Question: A Decorator Pattern use case from "Head First: Design Patterns" book made me have this question. I'll try to write it down:
> It's a coffee shop system with some coffees and a lot of condiments
you can put in them (for an extra cost), you need to be able to order
and charge for a coffee with any condiments the costumer desires, and
to avoid having total mayhem (e.g. booleans to keep track of the
condiments) Decorator Pattern is used. We have an abstract Beverage
class, each type of coffee as concrete components and each condiment
as concrete decorators wrapping up a Beverage, like this:
My question is: Why not implement this with Lists instead of the Decorator? We could have a list of Condiment in each Beverage and calculate the cost by iterating through the List. To order a coffee we would just have to instantiate it once and add the desired condiments, avoiding declarations like:
'''
// Using second image example
Beverage beverage = new DarkRoast(beverage);
beverage = new Mocha(beverage);
beverage = new Whip(beverage);
'''
In addition to that we would have more flexibility for operations like giving discount for a coffee not including it's condiments, once we won't have decorators wrapping up the coffee. This is a matter that have been long studied, I know I'm missing something or maybe I got something wrong, so if you have any thoughts on this I would love to know and discuss it further.
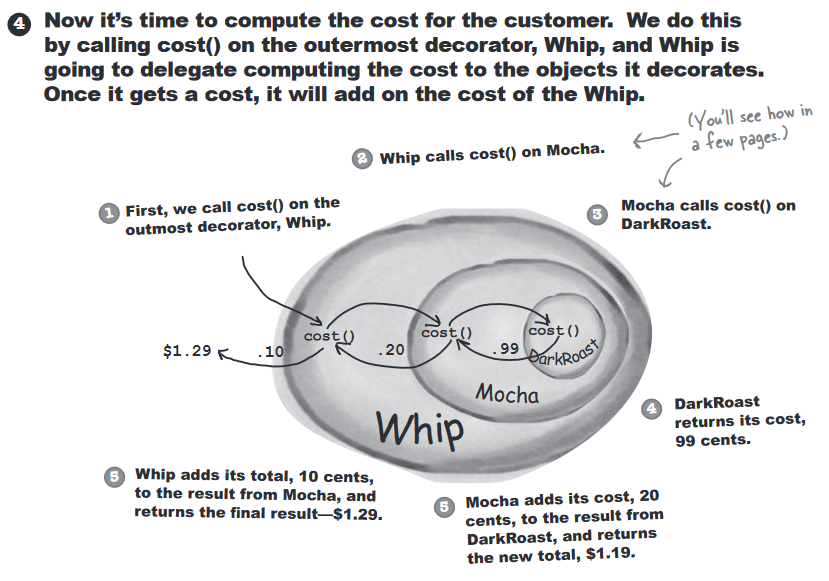
Answer: 'Decorator' pattern is about decorating ( enhancing ) an object with additional features at runtime.
Suppose you already have a class, lets call it class 'A' which implements an interface 'IA'. Now if there is a requirement of adding an additional feature for which we want it to have a method ,'someAlignFeatureToA()' which was not there in 'A'. Now you have an option of extending the class 'A'. Another approach is 'Composition' which should be favoured over 'Inheritance'. You can wrap the object of class 'A' in another class 'B' implwmenting the same 'Interface' as of 'A' i.e. 'IA'. This way for the client code it would be easy to accept the object of class B as it has the same interface as of A. (Assumption is the code is well written which depends on the Abstractions (interface 'IA') and not on concrete classes like class 'A').
This way the inheritance chain is not too long and you can add additional features at runtime easily.
: Yes in the example you took in your question, a List fits better, but I feel its the intention of the author to explain usuage of Decorator pattern with an easy example.
Suppose Coffee is made up of milk, coffee mix and sugar. Coffee mix is further made up of smaller components . Here the solution emerges similar to Composite pattern.
Decorator pattern is design pattern based on Enhancement of Behavior. Java IO streams uses this where behavior (method implementation) is enhanced by the decorating class (one stream is wrapped with another to enhance the previous one)